Question: I've started a three.js cube based game and have had some trouble with rendering transparency in blocks.
I'm loading up the blocks from a JSON file, where the structure of each looks like this:
'''
{
'sprite': 'water.png',
'collides': false,
'moves': false,
'transparent': true
}
'''
Then creating textures in my renderer from their sprite and transparent value.
'''
var texture = THREE.ImageUtils.loadTexture('/img/' +
_materials[i].sprite);
var properties = {
map: texture
};
if(_materials[i].transparent) {
properties.opacity = 0.3;
properties.transparent = true;
}
materials[i] = new THREE.MeshBasicMaterial(properties);
'''
And the previous definition for water, looks like this.

You can see the faces of the other water blocks, through ones that are above and beside them. Is it possible to prevent this from happening?
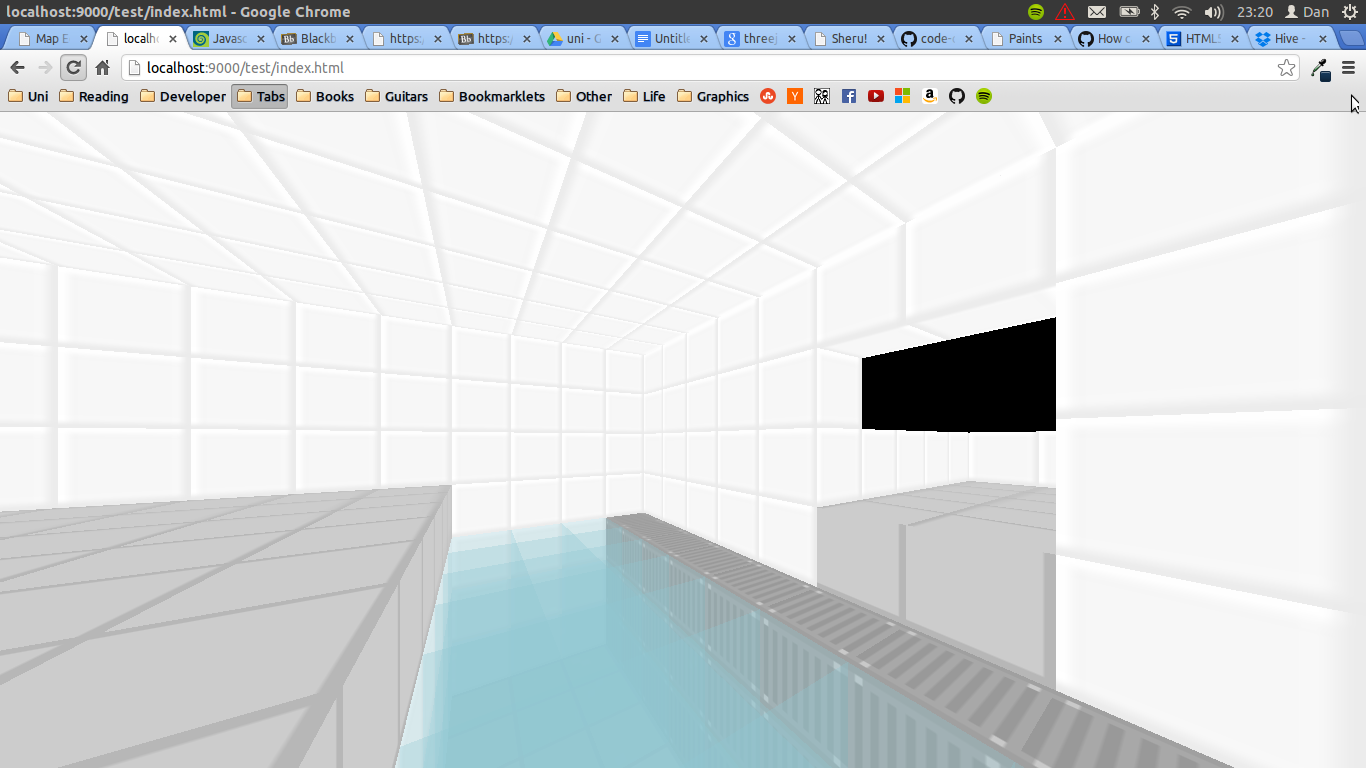
Answer: The simpliest solution is to use multi-materials for CubeGeometry.
Do like this :
'''
var texture = THREE.ImageUtils.loadTexture('/img/' +
_materials[i].sprite);
var properties = {
map: texture
};
// hidden faces texture with opacity to 0
var hMat = new THREE.MeshBasicMaterial({color:0xFFFFFF, transparent:true, opacity:0});
if(_materials[i].transparent) {
properties.opacity = 0.3;
properties.transparent = true;
}
matWater = new THREE.MeshBasicMaterial(properties);
var finalMat = new THREE.MeshFaceMaterial([ hMat, hMat, matWater, hMat, hMat, hMat]);
// I guess indice 2 is the top face , depend the cube orientation.
var mesh = new THREE.Mesh(CubeGeo, finalMat);
'''
regards.